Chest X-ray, PA view. Patient: 42 years old, sex F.
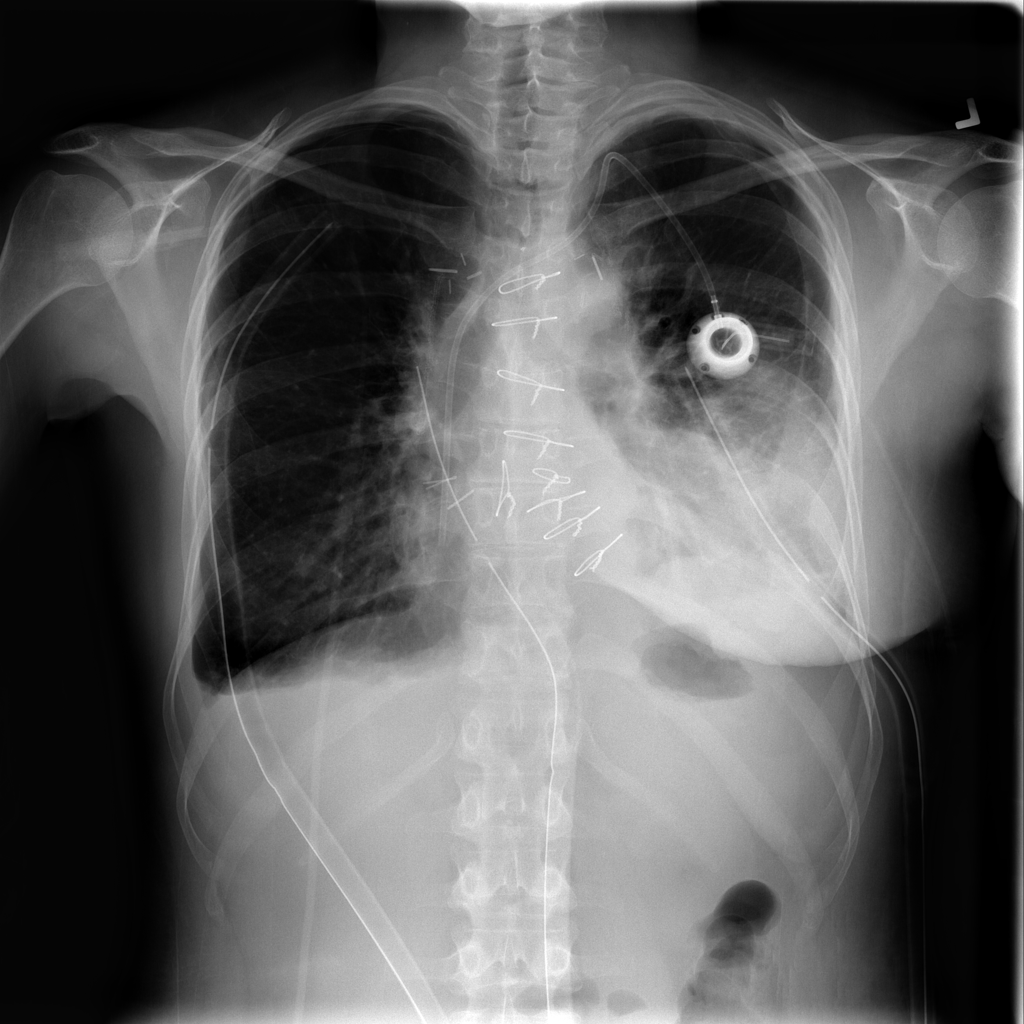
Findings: Consolidation, Pneumothorax